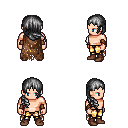
a pixel art fantasy rpg character, male body template, human, light skin, brown tattered cape, gold greaves, gray right-swept hairstyle, leather bracers, brown shoes, four views (front, back, left, right), 2x2 character sprite sheet, small pixel art, hard edges, no anti-aliasing